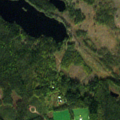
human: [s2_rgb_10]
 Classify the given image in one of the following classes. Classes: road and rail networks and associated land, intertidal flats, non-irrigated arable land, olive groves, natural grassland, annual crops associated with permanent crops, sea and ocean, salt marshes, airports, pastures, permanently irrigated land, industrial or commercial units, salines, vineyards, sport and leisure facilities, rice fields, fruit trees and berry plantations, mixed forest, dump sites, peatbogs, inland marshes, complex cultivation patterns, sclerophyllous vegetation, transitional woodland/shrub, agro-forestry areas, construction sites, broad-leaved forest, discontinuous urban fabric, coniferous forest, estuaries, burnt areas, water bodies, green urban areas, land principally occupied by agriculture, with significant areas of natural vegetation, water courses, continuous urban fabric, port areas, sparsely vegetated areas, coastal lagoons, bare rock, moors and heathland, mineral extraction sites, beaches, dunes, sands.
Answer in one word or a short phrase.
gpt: land principally occupied by agriculture, with significant areas of natural vegetation, coniferous forest, mixed forest, transitional woodland/shrub, water bodies